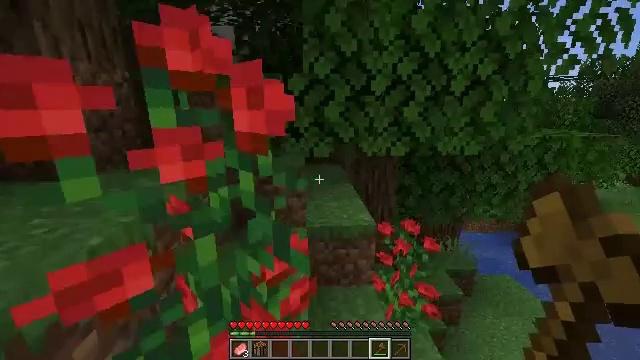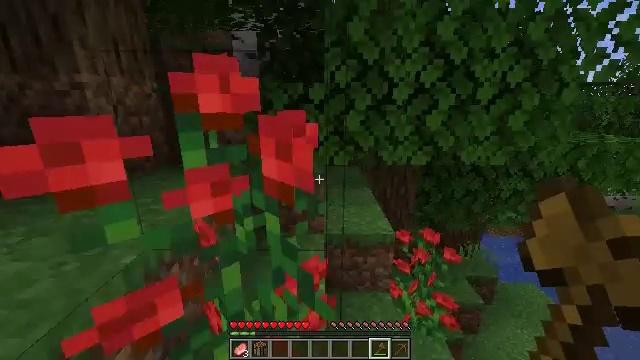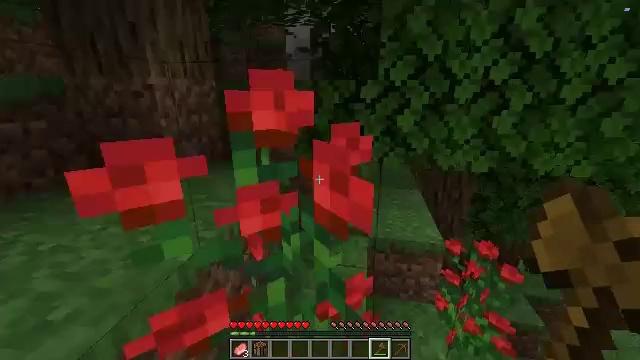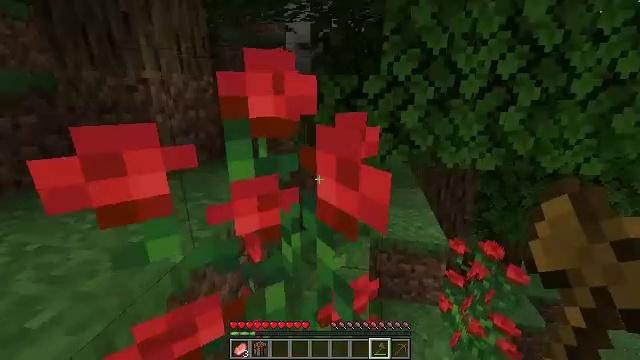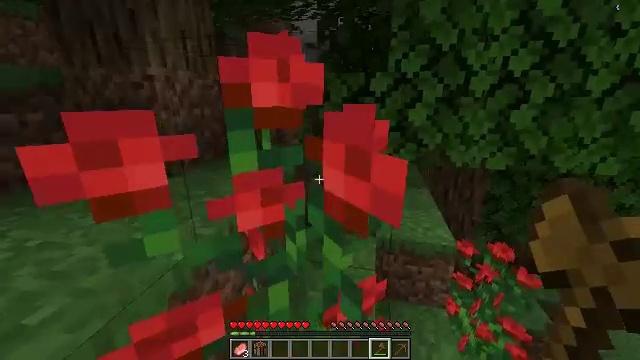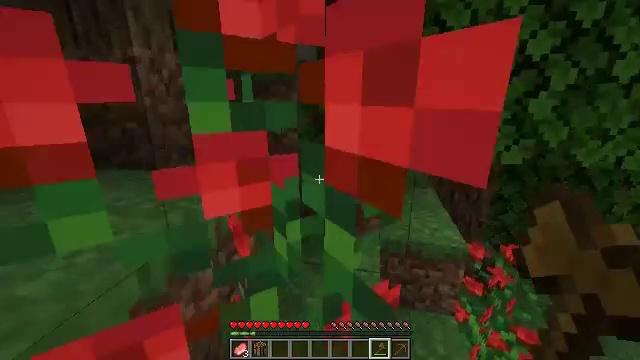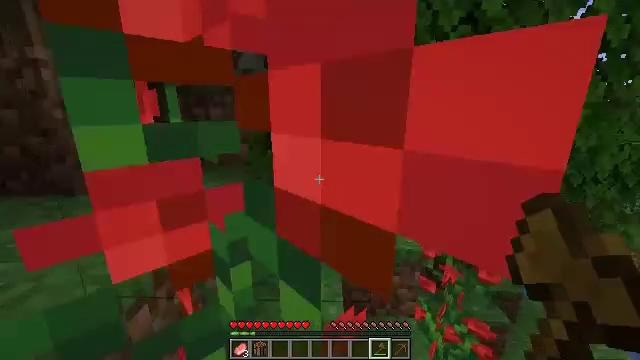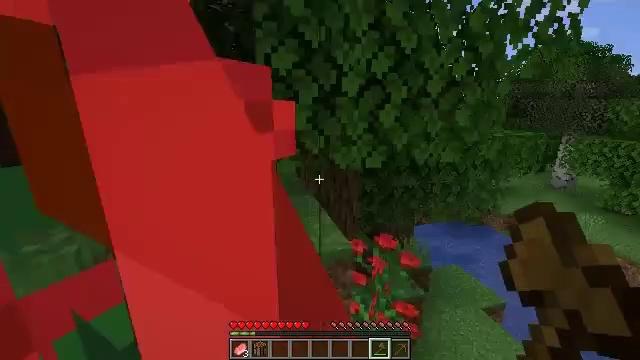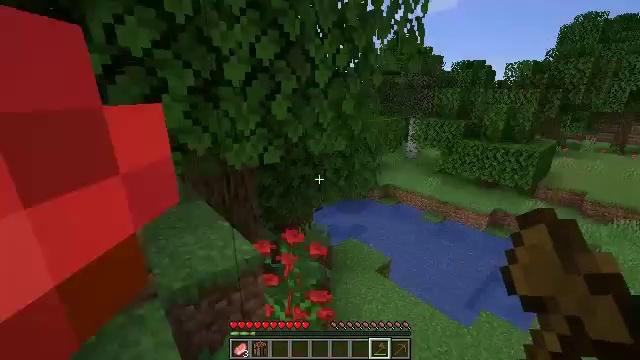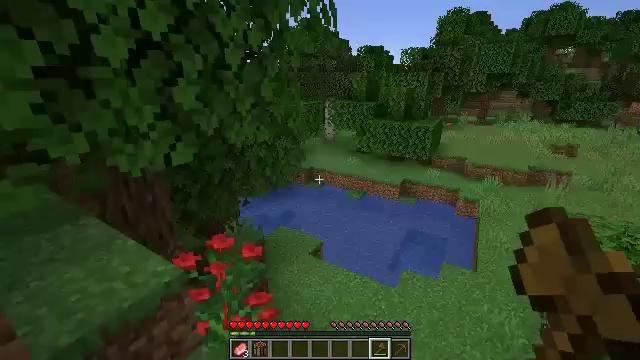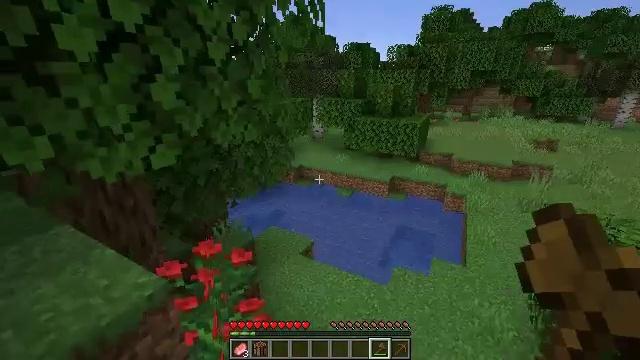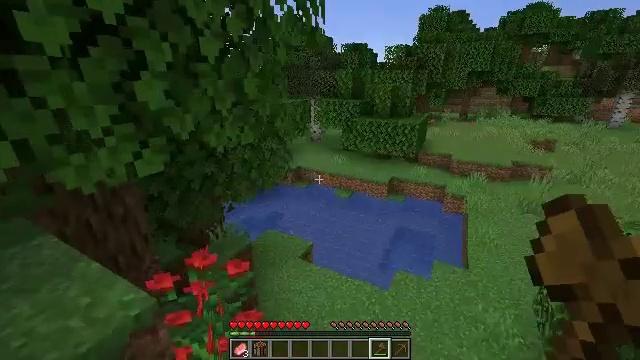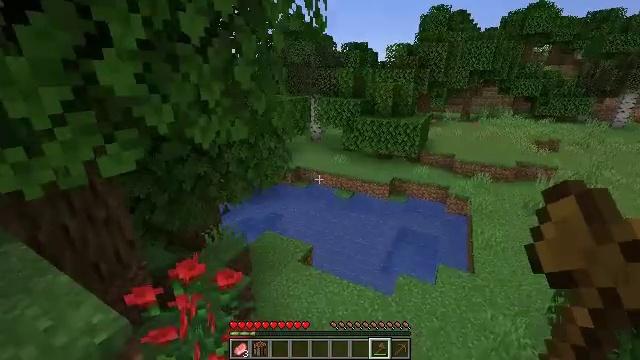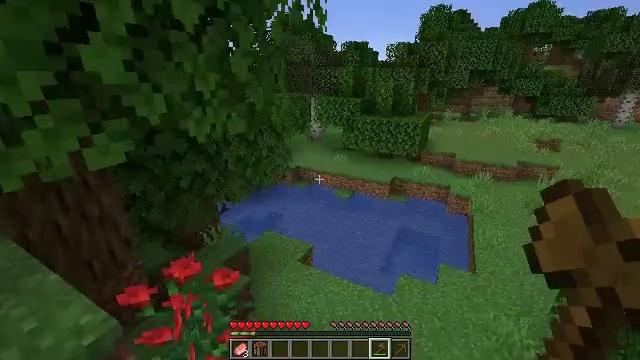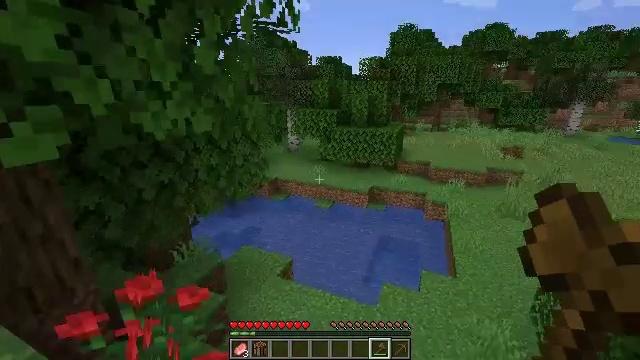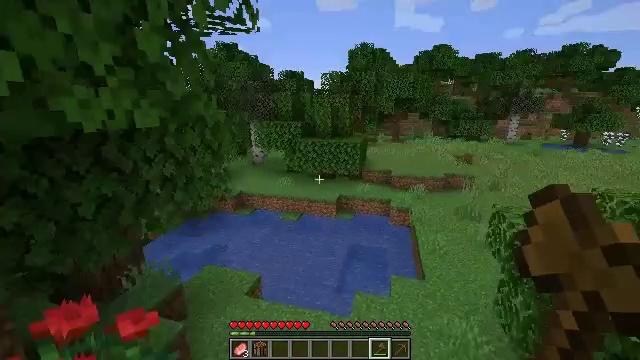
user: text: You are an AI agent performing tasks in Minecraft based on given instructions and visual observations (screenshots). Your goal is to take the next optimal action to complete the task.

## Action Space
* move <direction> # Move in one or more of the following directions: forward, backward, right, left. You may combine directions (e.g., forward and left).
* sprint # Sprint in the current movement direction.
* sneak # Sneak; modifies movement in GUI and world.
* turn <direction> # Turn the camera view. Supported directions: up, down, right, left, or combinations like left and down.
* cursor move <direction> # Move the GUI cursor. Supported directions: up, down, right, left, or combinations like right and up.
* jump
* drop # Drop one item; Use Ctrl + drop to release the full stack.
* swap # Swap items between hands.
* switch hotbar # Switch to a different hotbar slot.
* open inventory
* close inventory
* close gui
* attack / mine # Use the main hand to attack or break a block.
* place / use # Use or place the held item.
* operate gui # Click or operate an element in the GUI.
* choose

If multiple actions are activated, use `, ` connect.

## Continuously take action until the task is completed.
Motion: motion action
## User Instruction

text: Pick up the dandelion.
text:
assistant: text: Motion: move forward, turn left
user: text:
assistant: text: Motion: move forward, turn left and down
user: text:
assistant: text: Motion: move forward
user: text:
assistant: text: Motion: move forward, turn left
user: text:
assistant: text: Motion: move forward
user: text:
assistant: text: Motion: move forward, turn right and up
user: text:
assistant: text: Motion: move forward, turn right
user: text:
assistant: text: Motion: move forward, turn right and down
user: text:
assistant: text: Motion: move forward, turn right and down
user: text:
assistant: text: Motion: move forward, turn right
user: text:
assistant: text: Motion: move forward
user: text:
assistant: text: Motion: move forward
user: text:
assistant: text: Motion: move forward
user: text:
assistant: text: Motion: move forward and move right, turn right and up
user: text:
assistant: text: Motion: move forward and move right, turn right and up
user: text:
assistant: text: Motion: move forward and move right, turn right and up
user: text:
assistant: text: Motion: move forward and move right, turn right and up
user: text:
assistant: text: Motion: move forward and move right, turn right
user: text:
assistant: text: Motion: move forward and move right, turn right and up
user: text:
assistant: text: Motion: move forward, sprint
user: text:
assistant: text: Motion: move forward, sprint, turn right
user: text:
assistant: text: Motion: move forward, sprint, turn right
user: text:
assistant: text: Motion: move forward, sprint, turn right
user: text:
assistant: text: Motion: move forward, sprint
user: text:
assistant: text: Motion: move forward, jump
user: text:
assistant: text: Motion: move forward, jump
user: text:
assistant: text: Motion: move forward, jump
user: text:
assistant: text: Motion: move forward, jump
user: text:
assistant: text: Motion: move forward, jump
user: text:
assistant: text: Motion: move forward, turn left, jump